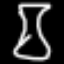
Label: hourglass